Question: I have got the api response now i want to get only one value from the response.

I want to this value from response [progressdetails] = > array();
$response = Mage::getModel('usa/shipping_carrier_fedex')->getTracking($data[$i]['track_number']);
$trackings = $response->getTrackings()->getData('progressdetails');
'''
echo "<pre>";
print_r($trackings);
exit;
'''
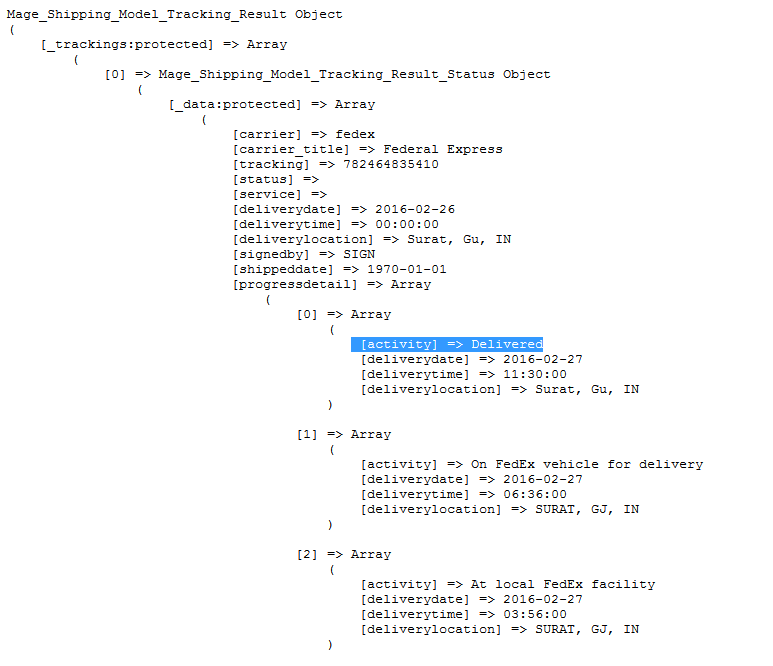
Answer: '$response = Mage::getModel('usa/shipping_carrier_fedex')->getTracking(track_number); $trackData = $response->getAllTrackings(); $progressData = $trackData[0]->getData('progressdetail'); $deliveredStatus = $progressData[0]['activity'];'
its work for me.
Happy Coding. :)